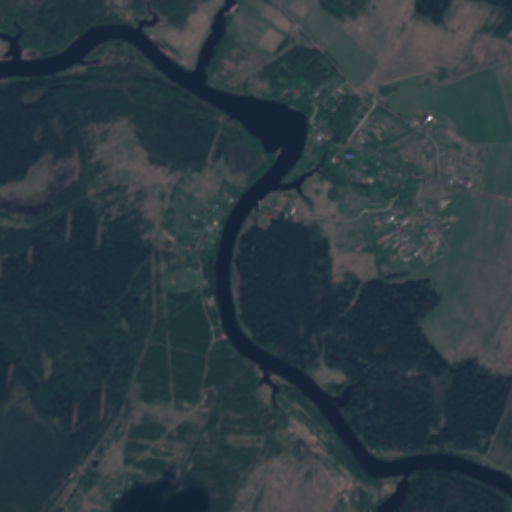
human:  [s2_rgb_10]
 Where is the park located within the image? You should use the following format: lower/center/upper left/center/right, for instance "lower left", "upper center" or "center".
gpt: The park is located in the upper center of the image.
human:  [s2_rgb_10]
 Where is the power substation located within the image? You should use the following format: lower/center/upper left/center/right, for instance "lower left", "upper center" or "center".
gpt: The power substation is located in the upper right of the image.
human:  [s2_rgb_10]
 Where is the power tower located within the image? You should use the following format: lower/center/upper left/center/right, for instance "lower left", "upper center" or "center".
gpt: The power tower is located in the upper right of the image.
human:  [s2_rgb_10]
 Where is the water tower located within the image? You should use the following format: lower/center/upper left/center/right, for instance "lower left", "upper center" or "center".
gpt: The water tower is located in the upper right of the image.
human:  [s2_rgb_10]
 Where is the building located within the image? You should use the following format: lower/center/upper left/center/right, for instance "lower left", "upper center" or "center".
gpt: There is no building in the image.